Question: I'm receiving the following error 'JFolder: :folder: Path is not a folder. Path:' (with no path) when i create a menu item based off a K2 item. Its a fresh install with only k2, Gantry Framework (with throws the same error on install), a template installed, and a few items created...
As you see from the tag its Joomla! version 2.5.14. 'The PHP allow_url_fopen setting is disabled. This setting must be enabled for the updater to work.'
(this is because i'm using Yahoo Small Business and from my understanding they don't allow customization of php settings and i'll never use them again after my year is up).
I've seen the issues on temp and logs and they are both './logs' or './tmp'
The template also looks pretty messed up but works fine on another site i have.

Other than that its all pretty new. Anyone have a work around or fixes for what i'd doing?
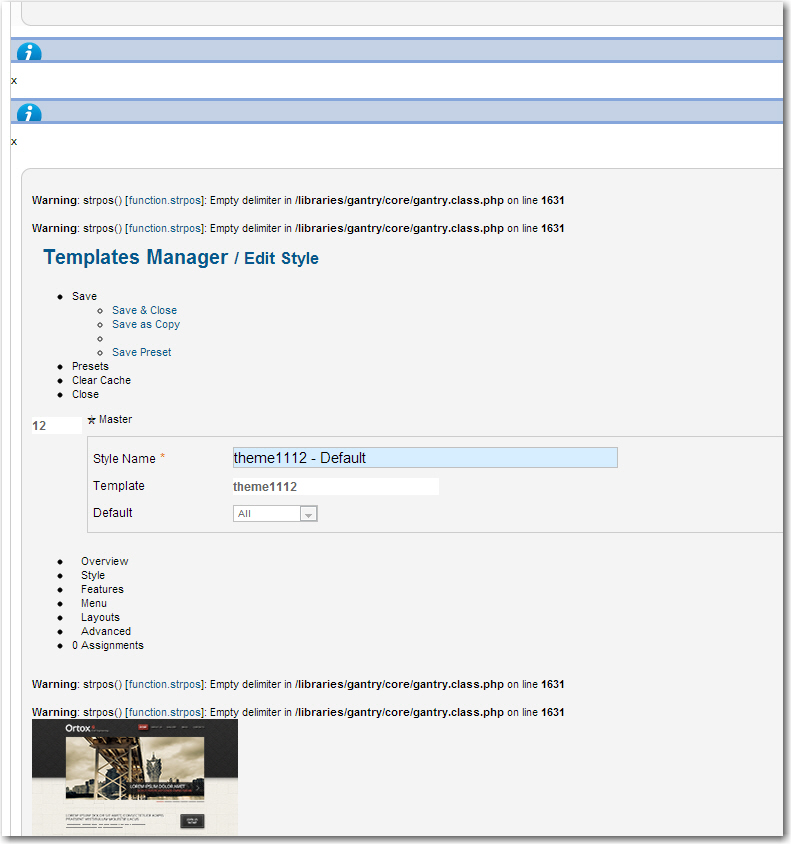
Answer: Switch to a host that is set up to run Joomla. All of your errors are server configuration related.